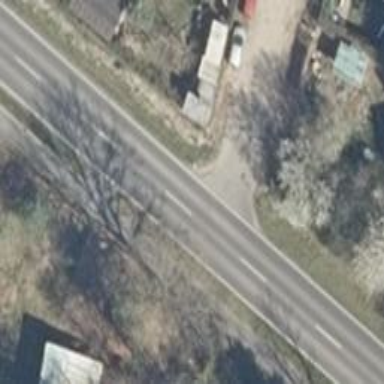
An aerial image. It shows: Asphalt road classified as primary highway.